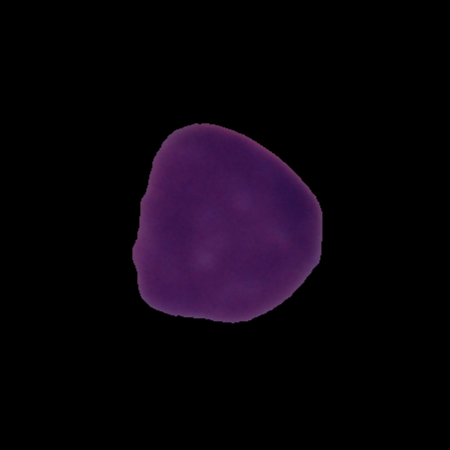
Label: cancer